Interaction volume radius: 10 \u00c5
Interaction volume height: 30 \u00c5
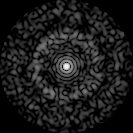
Disorder parameter: 0.8347